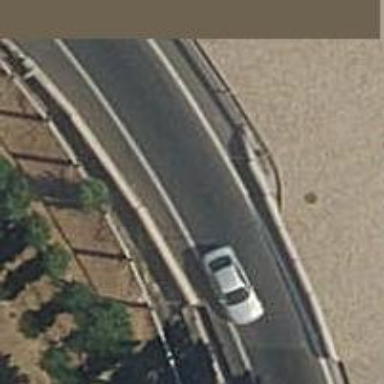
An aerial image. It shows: Guard rail.